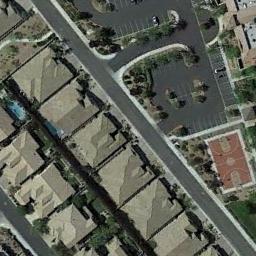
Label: basketball_court